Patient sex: M
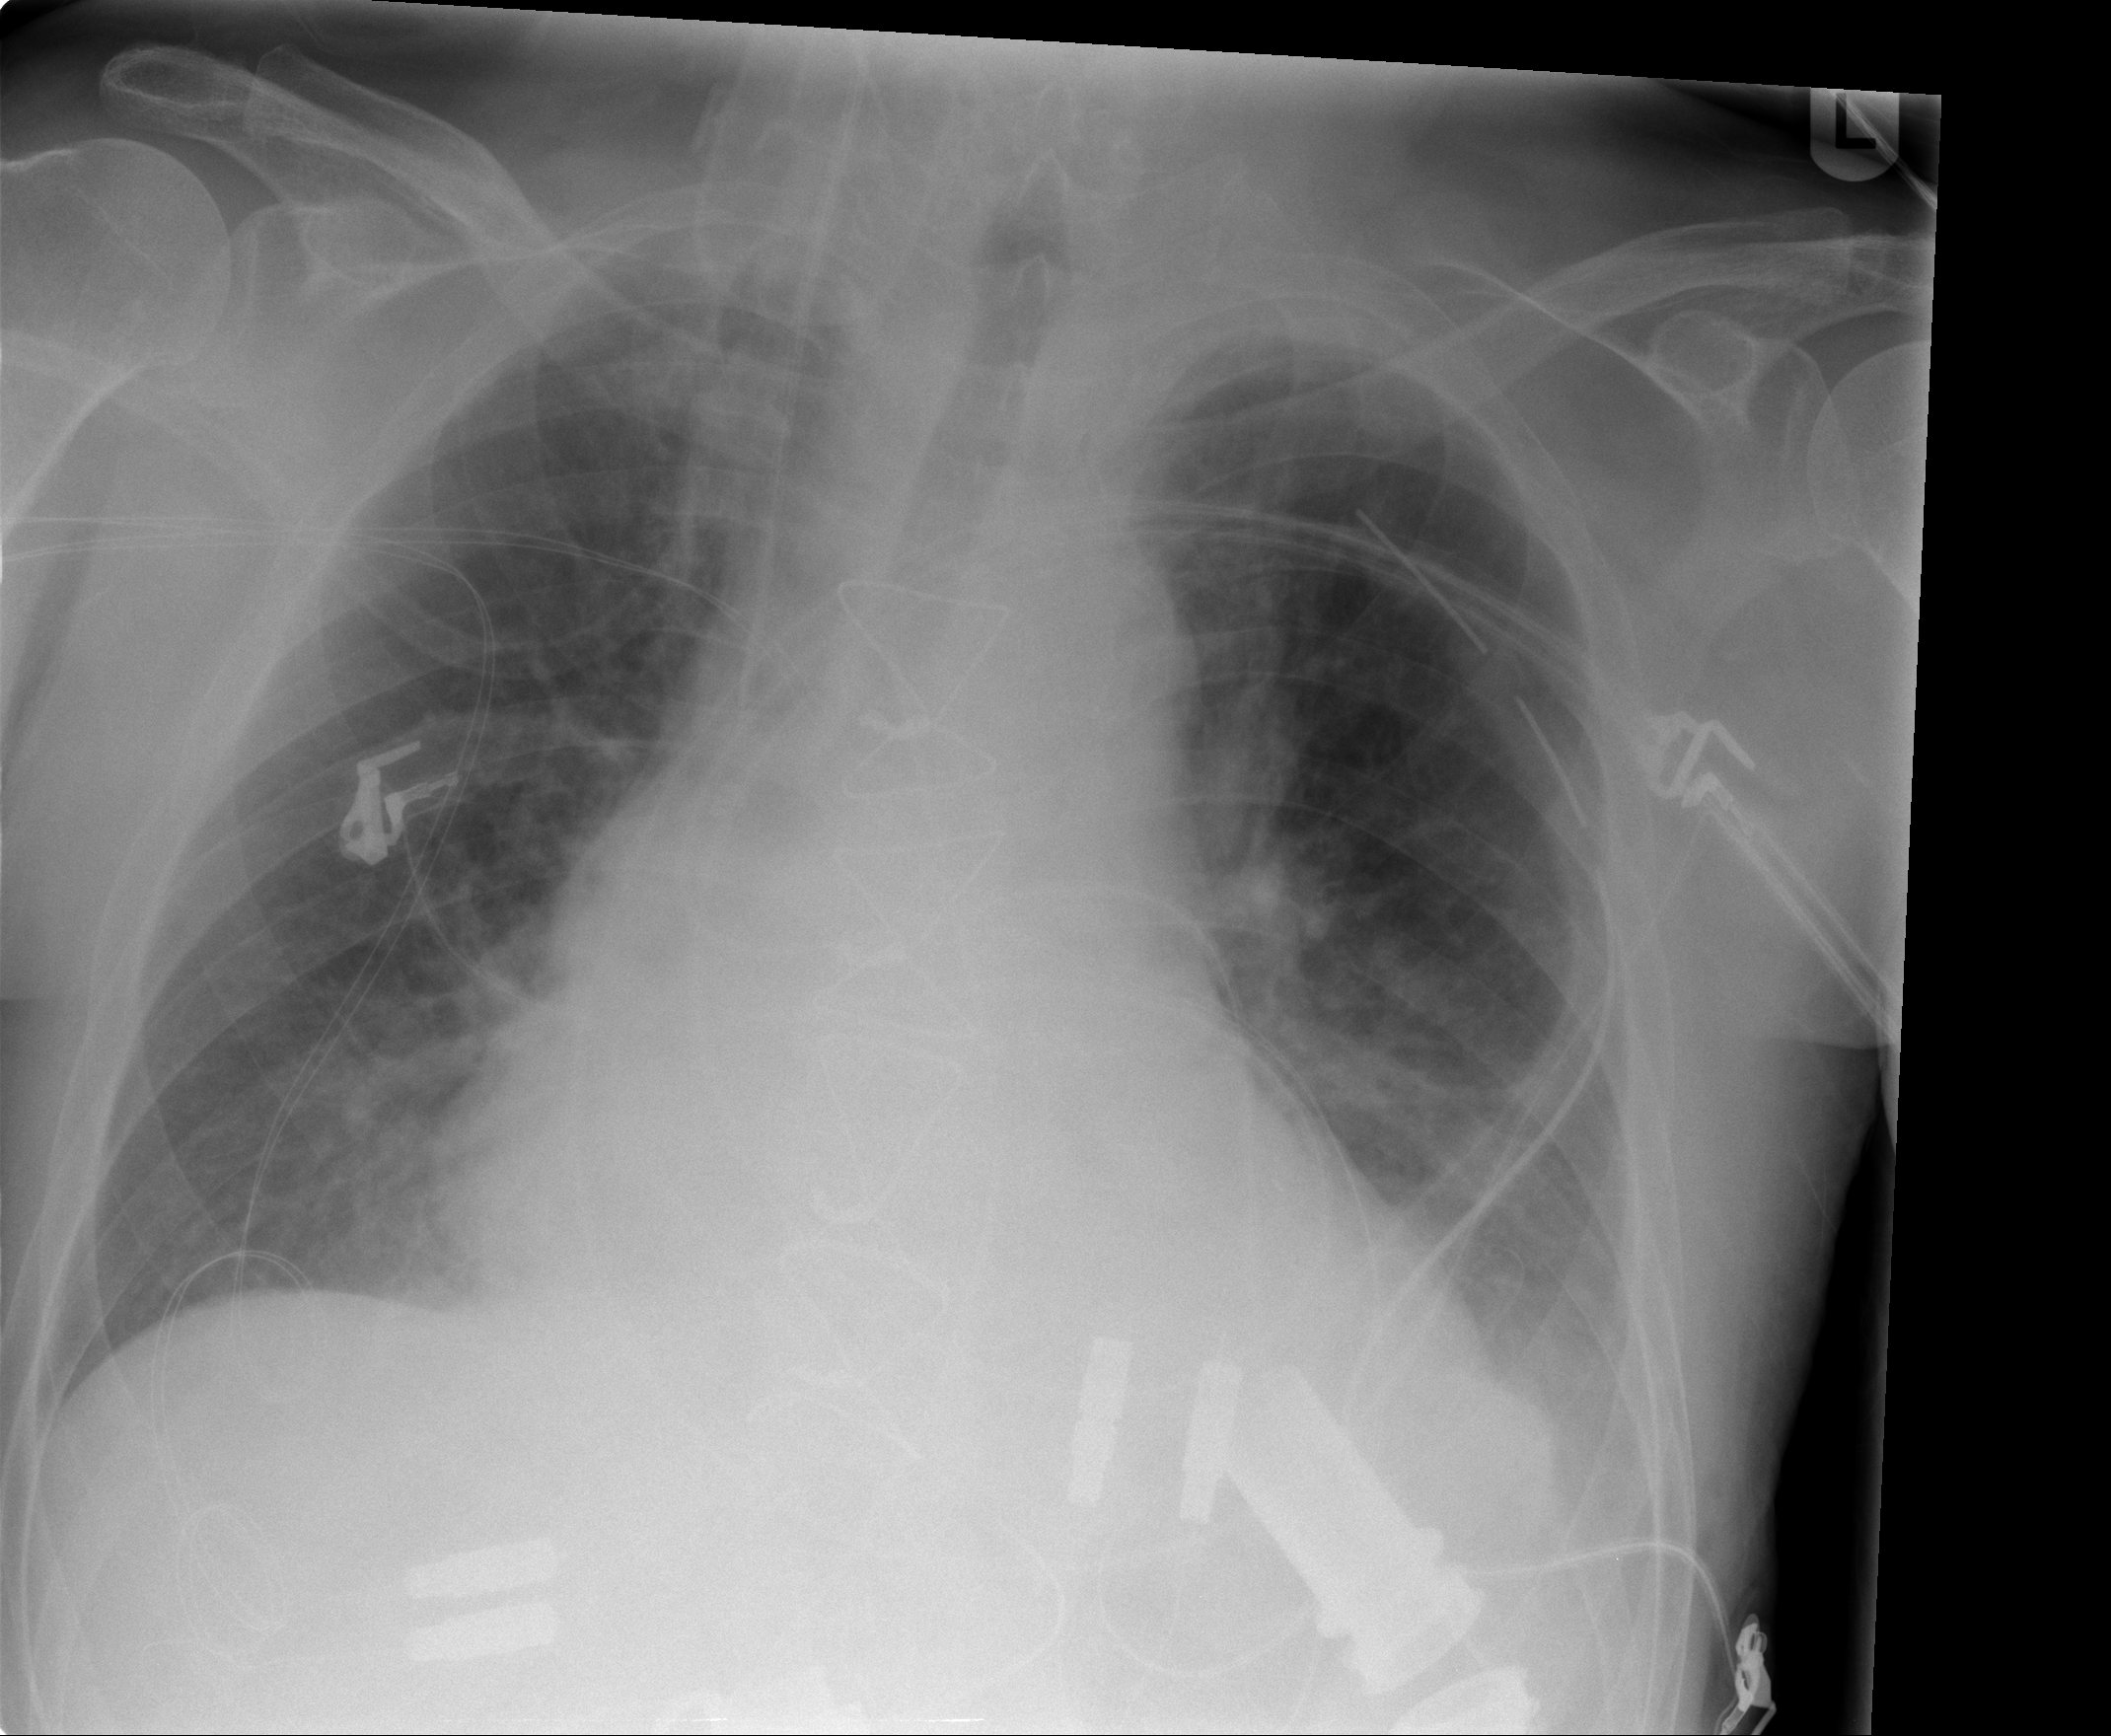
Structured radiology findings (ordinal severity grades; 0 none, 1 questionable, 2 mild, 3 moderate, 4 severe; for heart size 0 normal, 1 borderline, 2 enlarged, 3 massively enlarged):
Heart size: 2
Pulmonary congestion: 2
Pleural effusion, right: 0
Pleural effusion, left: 2
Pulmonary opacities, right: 0
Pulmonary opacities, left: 0
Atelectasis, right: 2
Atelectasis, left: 2